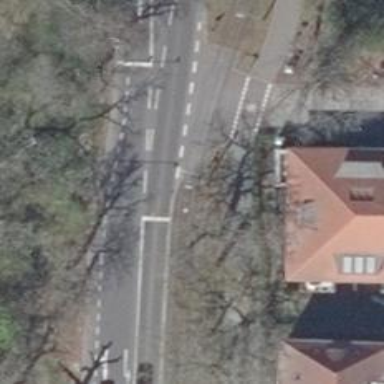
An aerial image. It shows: Railway signal.